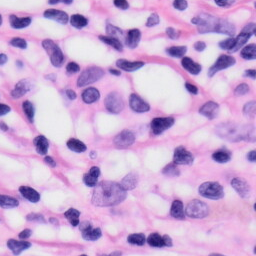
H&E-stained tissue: Skin